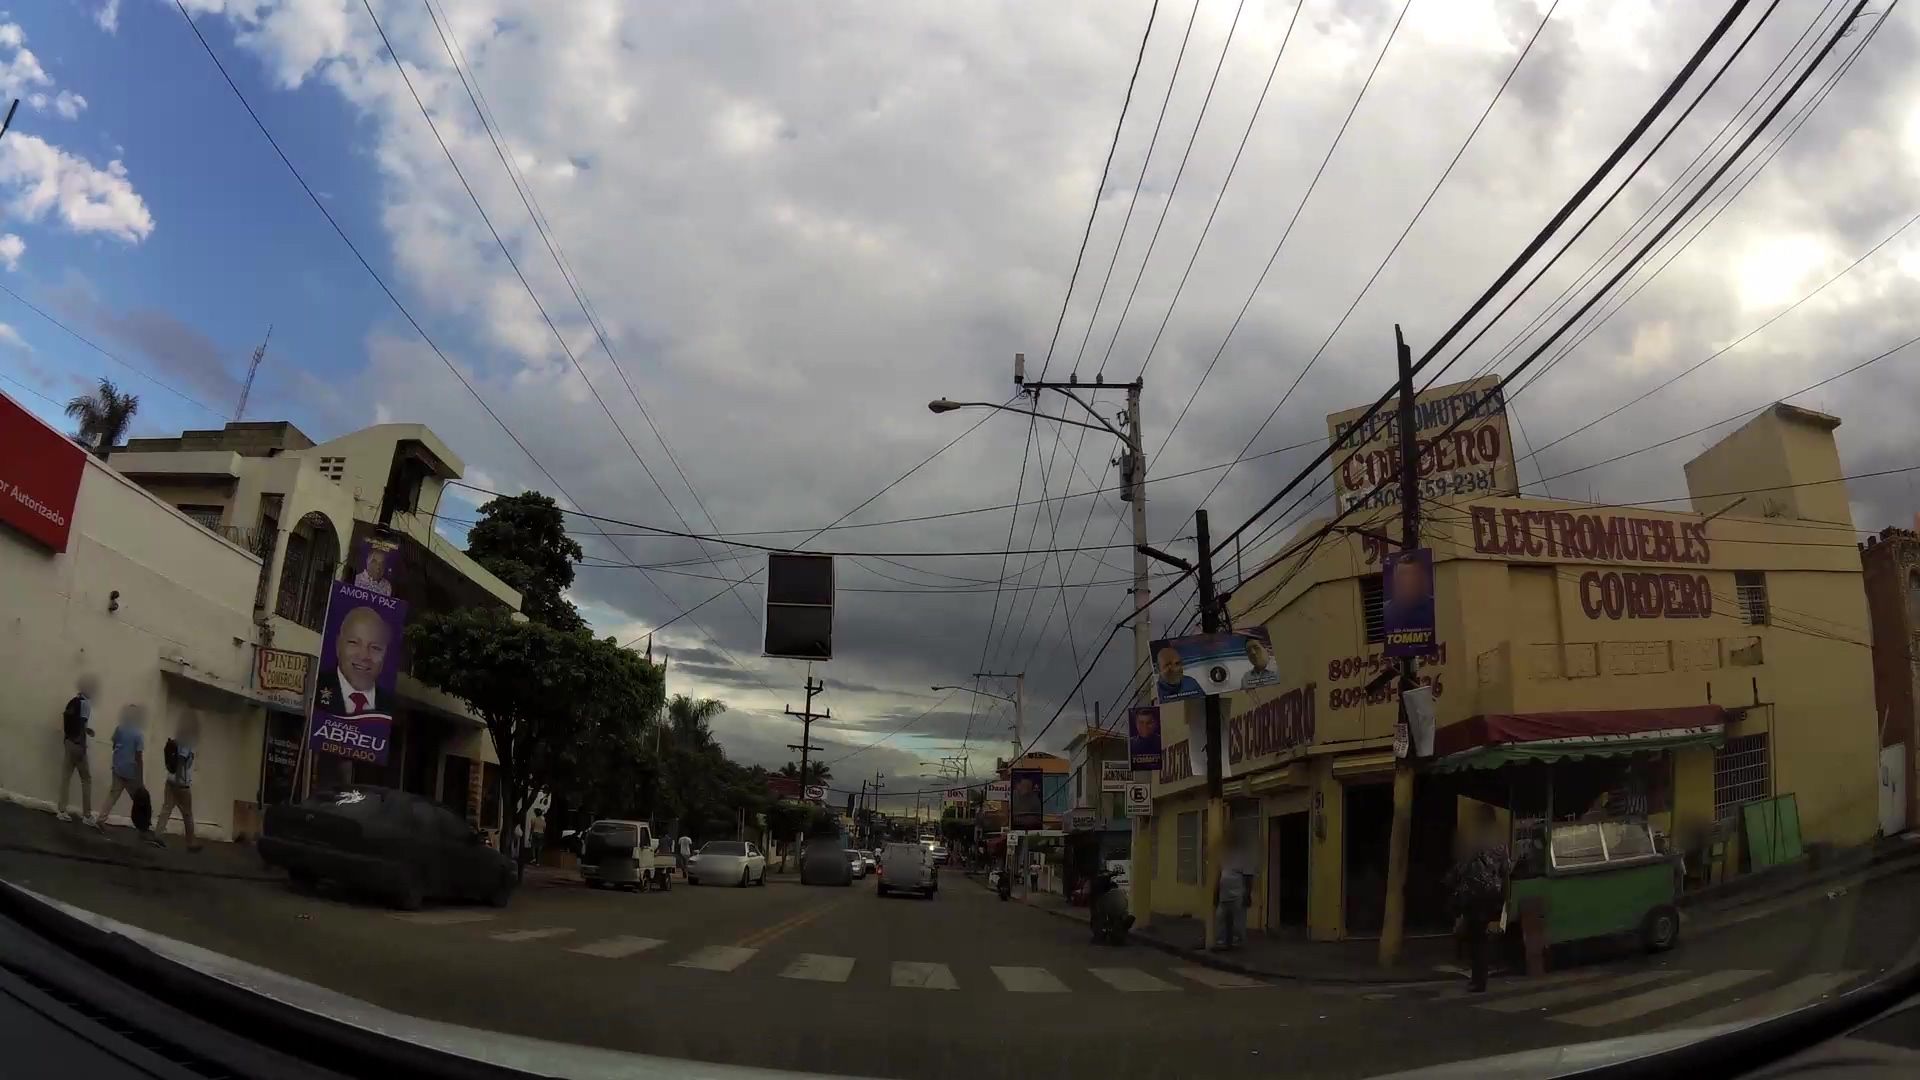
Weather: clear
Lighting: day
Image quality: good
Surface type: driving surface
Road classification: secondary
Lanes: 2.0
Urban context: suburban or peri-urban
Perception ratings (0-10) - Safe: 3.88, Lively: 7.63, Beautiful: 5.21, Boring: 2.28, Depressing: 5.39, Wealthy: 0.67